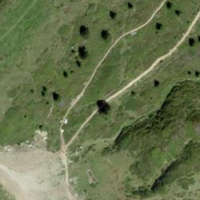
EUNIS habitat code: 26
Species observed at this site:
Vaccinium myrtillus
Vaccinium uliginosum